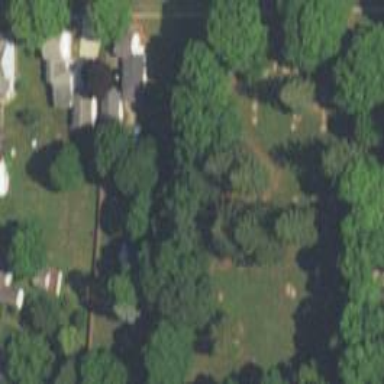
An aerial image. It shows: Cemetery.